Question: The picture shows the balloon popping problem. You need to pop all the balloons in a certain order. The reward for a popped balloon is the product of itself and the values on the left and right balloons. If there is no balloon on the left or right, multiply the value of the balloon on the left or right by 1. You need only find the total maximum reward. Give me the number.
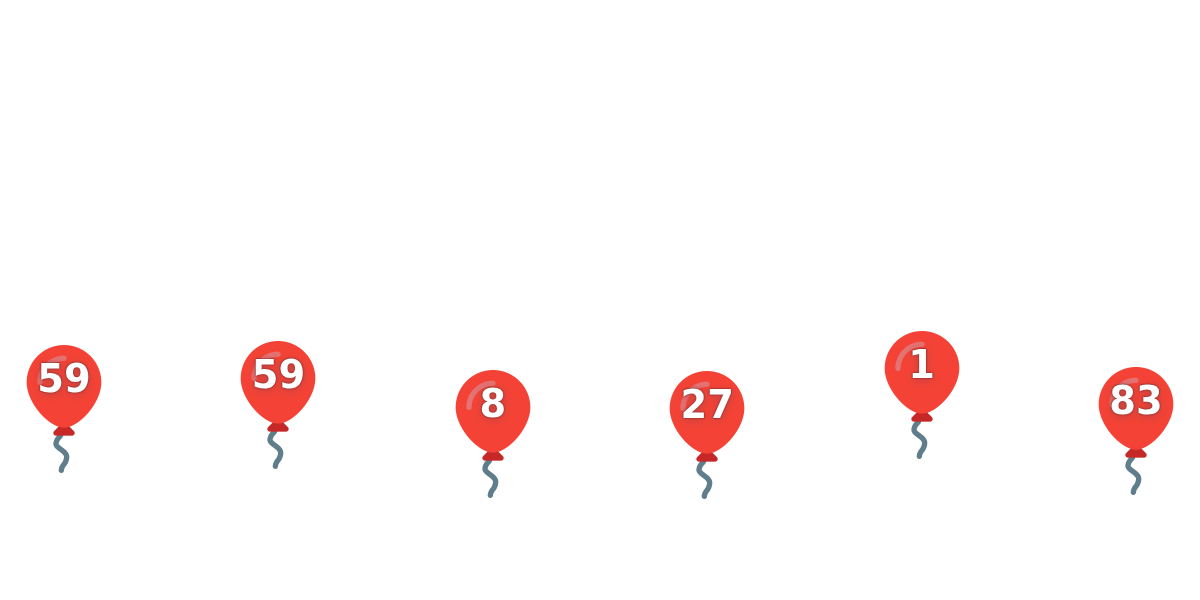
Answer: 441107